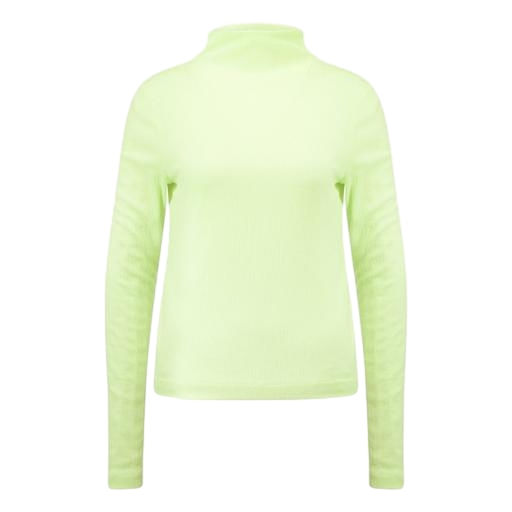
high-neck top, green polo-neck top, green plus size mock-neck top only macy, white background